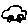
Label: car